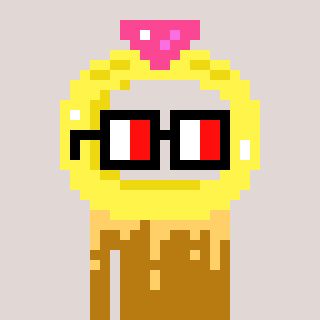
a pixel art character with square glasses with black frames and red eyes, a ring-shaped head and a gold-colored body on a warm background